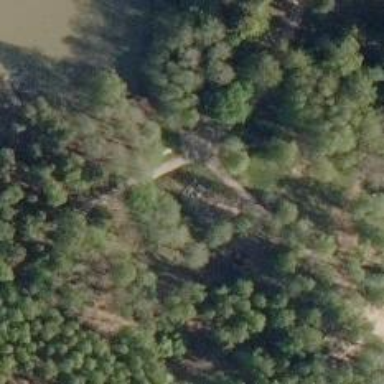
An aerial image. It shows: Disc golf tee area.